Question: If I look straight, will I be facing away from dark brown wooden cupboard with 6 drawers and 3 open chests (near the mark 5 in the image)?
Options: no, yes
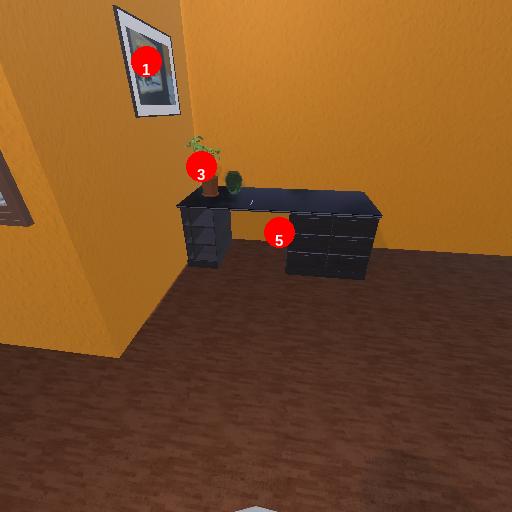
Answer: no